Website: lowes
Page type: customer-info-address
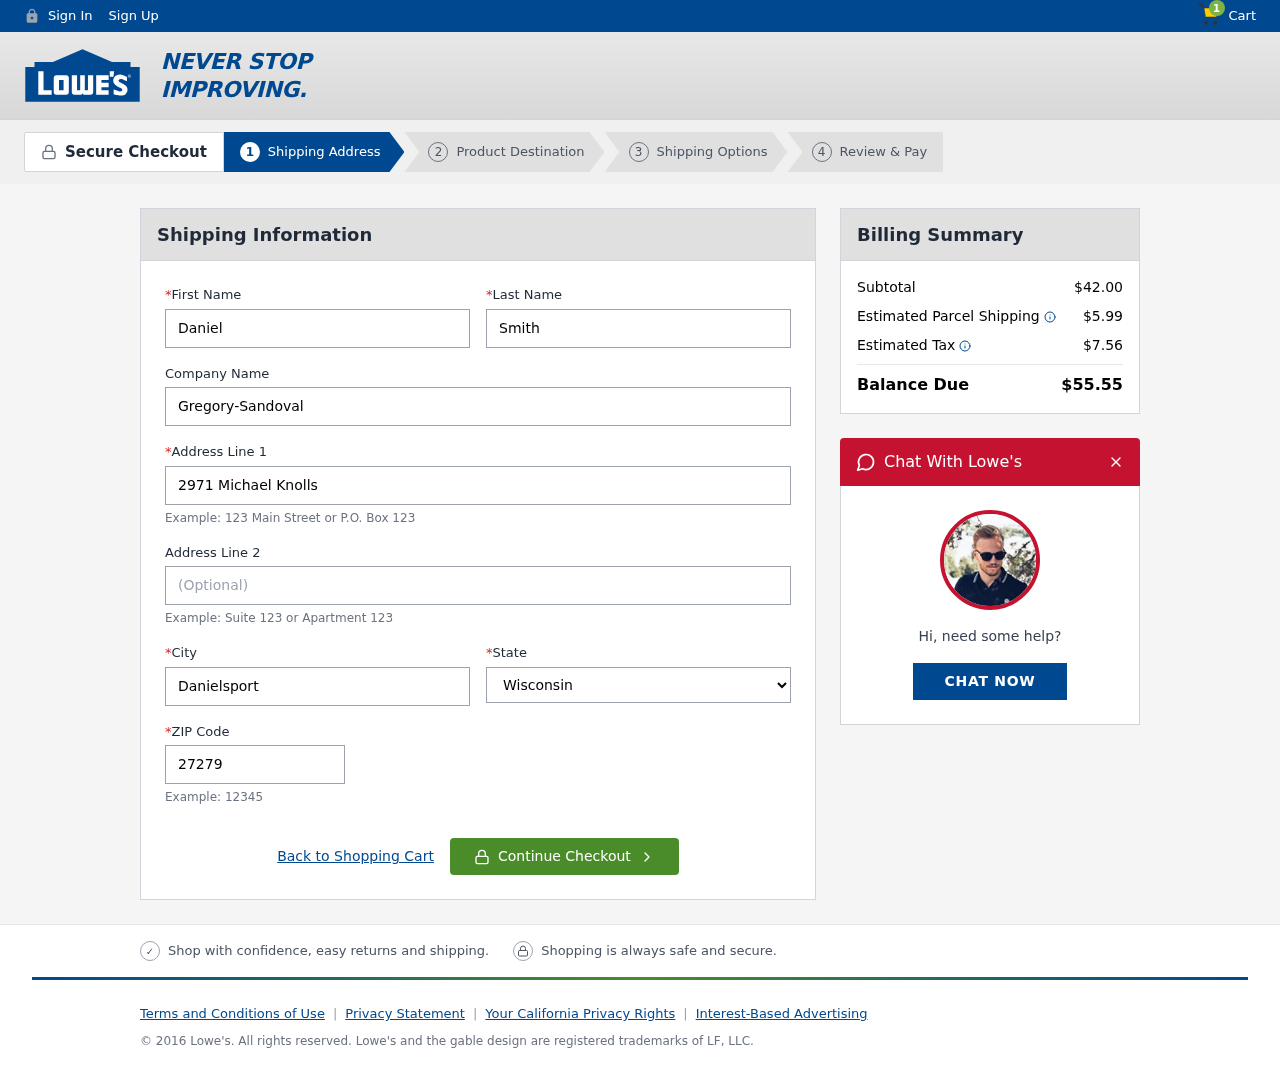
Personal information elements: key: PII_CITY
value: Danielsport
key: PII_COMPANY
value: Gregory-Sandoval
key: PII_FIRSTNAME
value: Daniel
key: PII_LASTNAME
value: Smith
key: PII_POSTCODE
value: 27279
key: PII_STATE
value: Wisconsin
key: PII_STREET
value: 2971 Michael Knolls
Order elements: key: ORDER_NUM_ITEMS
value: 1
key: ORDER_SUBTOTAL
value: $42.00
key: ORDER_SHIPPING_COST
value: $5.99
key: ORDER_TAX
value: $7.56
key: ORDER_TOTAL
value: $55.55